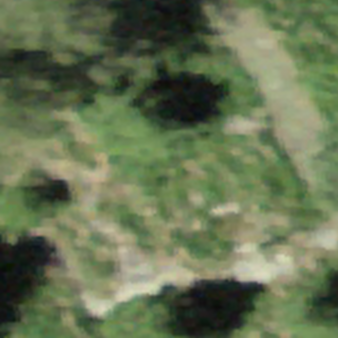
Label: other